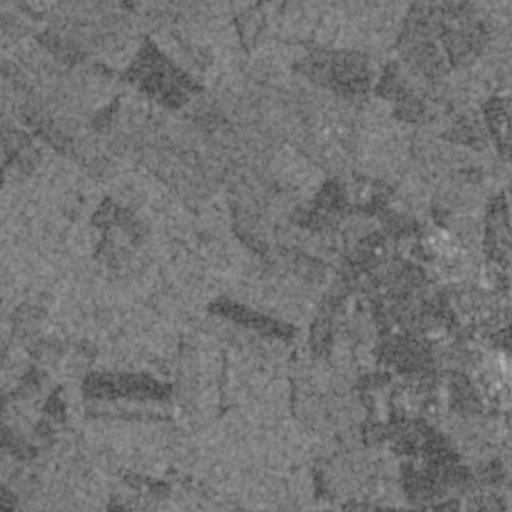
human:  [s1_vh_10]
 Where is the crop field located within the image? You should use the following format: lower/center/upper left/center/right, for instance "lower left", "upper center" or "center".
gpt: The crop field is located in the right of the image.
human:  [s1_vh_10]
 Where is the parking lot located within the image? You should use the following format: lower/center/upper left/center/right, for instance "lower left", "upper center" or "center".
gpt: The parking lot is located in the lower right of the image.
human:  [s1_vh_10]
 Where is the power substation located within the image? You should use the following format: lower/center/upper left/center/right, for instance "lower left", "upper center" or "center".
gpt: The power substation is located in the lower right of the image.
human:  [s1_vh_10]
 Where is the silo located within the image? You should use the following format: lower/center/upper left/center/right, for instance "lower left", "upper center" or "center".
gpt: The silo is located in the upper right of the image.
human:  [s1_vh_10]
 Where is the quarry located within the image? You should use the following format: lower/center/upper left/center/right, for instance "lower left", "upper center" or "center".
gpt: There is no quarry in the image.

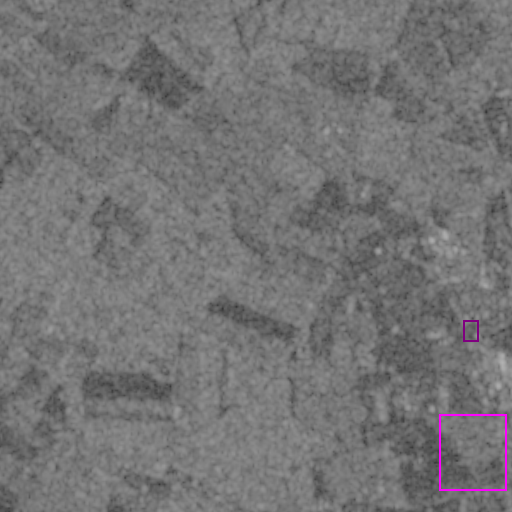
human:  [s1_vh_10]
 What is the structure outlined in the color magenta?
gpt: The structure outlined in magenta is a crop field.
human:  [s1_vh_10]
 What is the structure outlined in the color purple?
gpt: The structure outlined in purple is a parking lot.
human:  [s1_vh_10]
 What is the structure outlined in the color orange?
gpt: There is no orange outline.